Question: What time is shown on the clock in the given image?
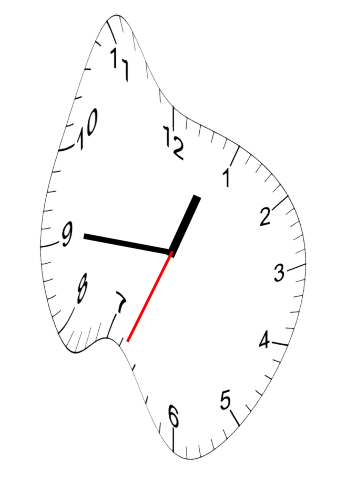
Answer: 12:45:34